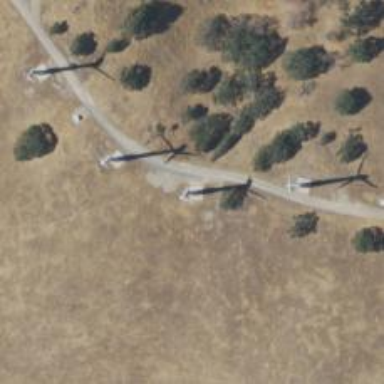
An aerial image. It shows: Wind turbine generator manufactured by Vestas. The generator utilizes wind as its source of power.